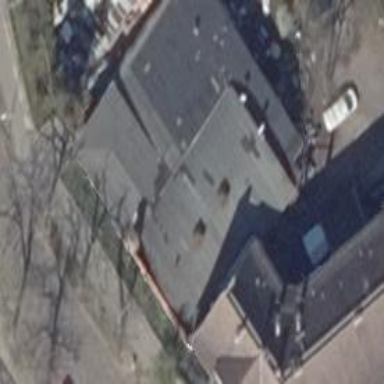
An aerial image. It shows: Building.